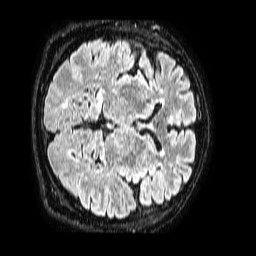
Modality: FLAIR
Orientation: axial
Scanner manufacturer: philips
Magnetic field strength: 1.5 T
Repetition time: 4.8 s
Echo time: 0.3 s